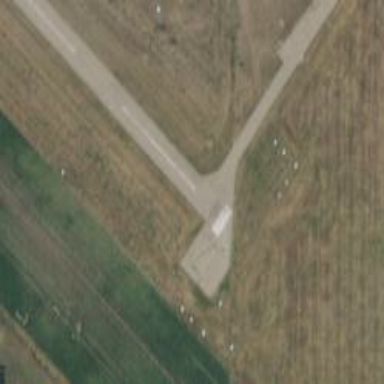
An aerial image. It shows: Runway surface made of asphalt at airport.